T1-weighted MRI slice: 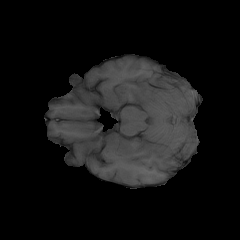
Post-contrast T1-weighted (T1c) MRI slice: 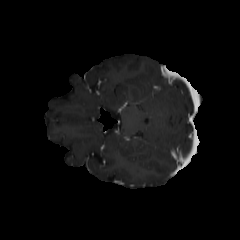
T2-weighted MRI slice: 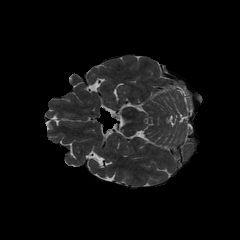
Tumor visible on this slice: no